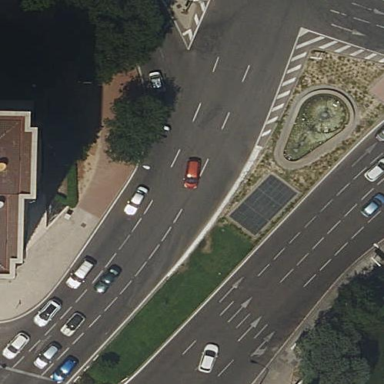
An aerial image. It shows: Kerb barrier.